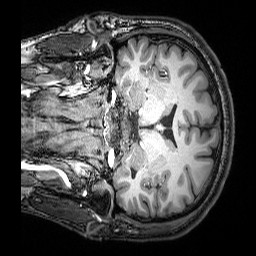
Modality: T1w
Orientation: coronal
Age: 31
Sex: male
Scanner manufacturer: siemens
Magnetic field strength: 3 T
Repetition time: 2.53 s
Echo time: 0.00388 s